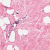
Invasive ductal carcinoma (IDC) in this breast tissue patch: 0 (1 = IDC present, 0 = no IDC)